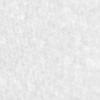
Label: no_change